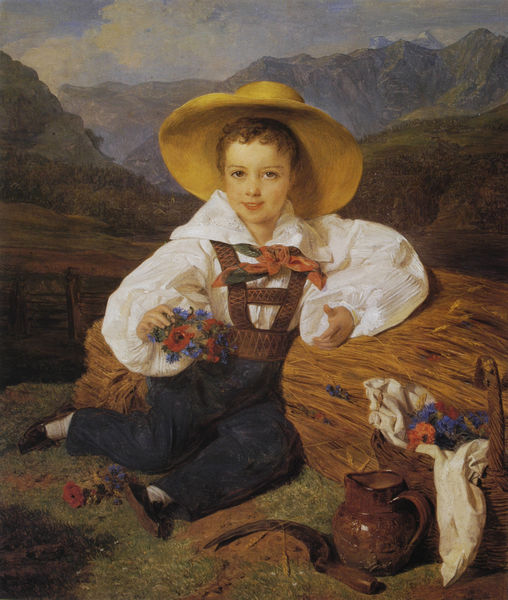
Titel: Bildnis des Grafen Demetrius Apraxin als Kind vor einer Berglandschaft
Künstler: Ferdinand Georg Waldmüller
Standort: Wien
Institution: Österreichische Galerie im Belvedere
Schlagwörter: berg, blau, gemälde, himmel, schatten, weiß, wolken, gelb, grün, landschaft, mädchen, ocker, sitzen, blume, blumen, braun, bunt, hintergrund, hut, licht, mund, nase, ohr, schwarz, stroh, blick, blüten, gras, rasen, rose, rot, tuch, wiese, zaun, beige, schleife, blond, hemd, hose, augen, bluse, falten, gesicht, knoten, kragen, bildnis, hände, portrait, porträt, erde, feld, hügel, natur, weide, sonne, boden, auge, gold, stoff, kind, lippen, tal, zart, arbeit, bauern, henkel, kanne, keramik, krug, ton, beine, lächeln, sommer, italien, schuhe, hosen, ernte, getreide, heu, korn, kraxe, ähre, berge, gebirge, gipfel, sonnenlicht, bergkette, alm, massiv, herbst, weis, idylle, strohhut, halstuch, woken, korb, strauss, geländer, junge, krempe, lächelnd, sonnenhut, bauer, blumenstrauss, griff, lachen, strümpfe, eisen, knabe, bayern, bub, alpen, mohn, mohnblumen, schweiz, sichel, täler, schuh, kranz, kornblumen, österreich, kleinkind, tracht, jüngling, geflochten, leder, junger, landwirtschaft, ähren, hosenträger, latzhose, kitsch, kornblume, lederhose, tirol, waldmüller, kitschig, hirte, hänkel, gebrannt, brotzeit, alpe, bauernjunge, bauernknabe, blumenkorb, glück, kinderporträt, leinentuch, mohnblimen, primärfarben, sense, stohhut, strohnung, wassergrung, bube, bergen, king, italienisch, folklore, gebrige, traditionell, korg, leiberl, alpenländisch, gerbige, #rot, burche, kodrb, iatlienisch, dichel, gertreide, junke, bauerskind, bauerssohn